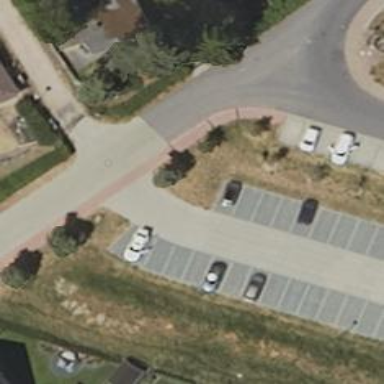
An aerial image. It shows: Road serving as parking aisle.